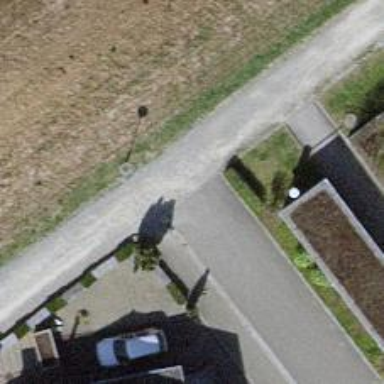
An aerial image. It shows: Bollard.